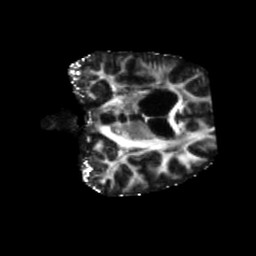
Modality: FA
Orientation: coronal
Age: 70
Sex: male
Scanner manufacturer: siemens
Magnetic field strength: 3 T
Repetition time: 5.47 s
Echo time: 0.0854 s